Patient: sex F, age 77
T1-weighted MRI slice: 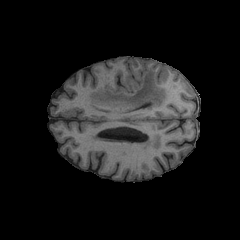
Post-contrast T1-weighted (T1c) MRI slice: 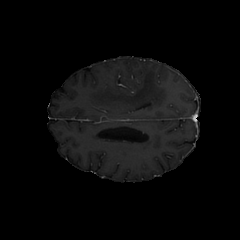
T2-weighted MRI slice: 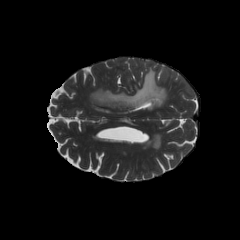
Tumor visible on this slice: yes
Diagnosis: Glioblastoma, IDH-wildtype
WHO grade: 4